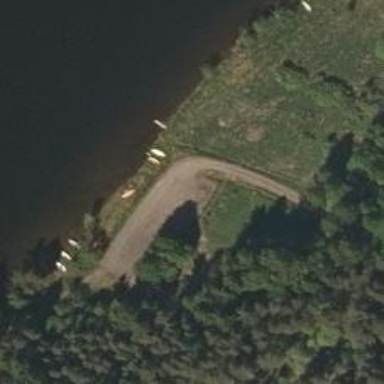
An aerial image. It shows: This slipway is service road leading to leisure land area.